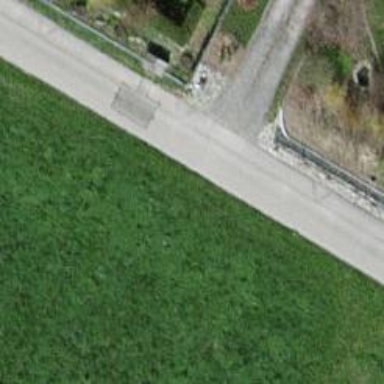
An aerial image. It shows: Compacted service road.